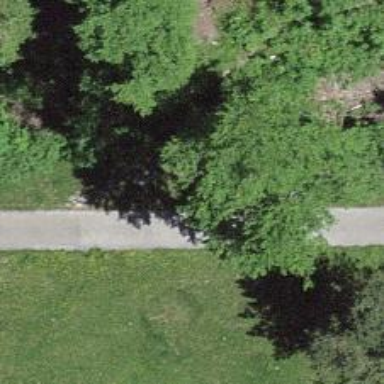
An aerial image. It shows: Kissing gate.